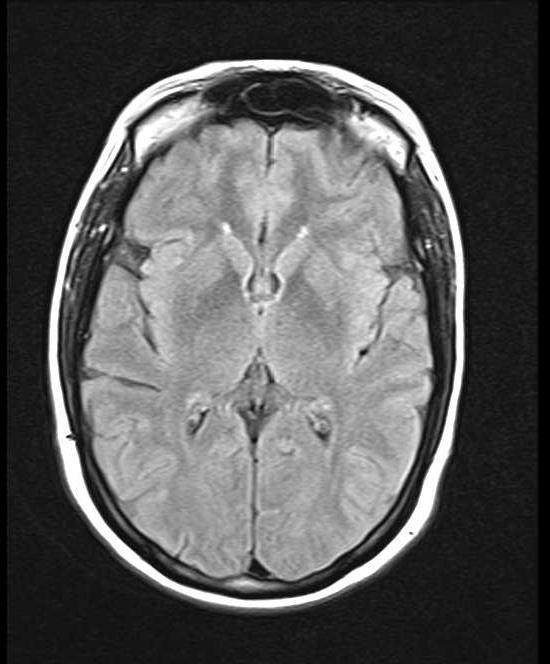
Label: notumor